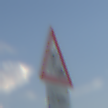
Verkehrszeichen: Arbeitsstelle
Zusatzzeichen unten: Entfernungsangaben2
Umgebung: Outdoor, Nature
Tageszeit: MorningAfternoon
Wetter: PartlyCloudy
Licht: Natural
Jahreszeit: NotSpecified
Kontrast: HighContrast